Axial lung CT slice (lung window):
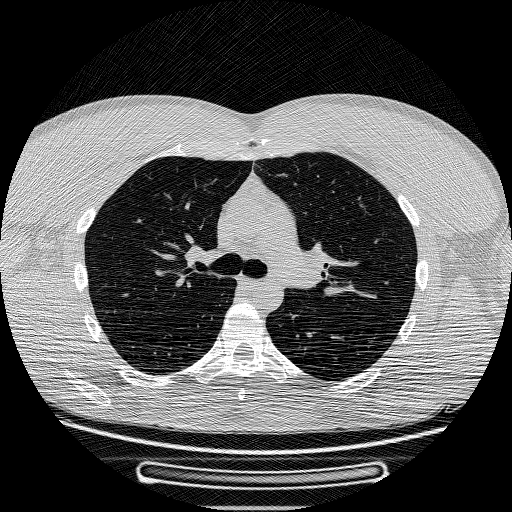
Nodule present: no